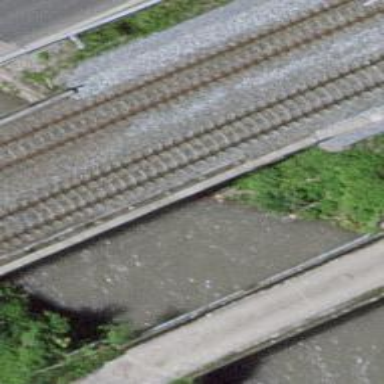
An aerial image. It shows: Single-track electrified railway with contact line.